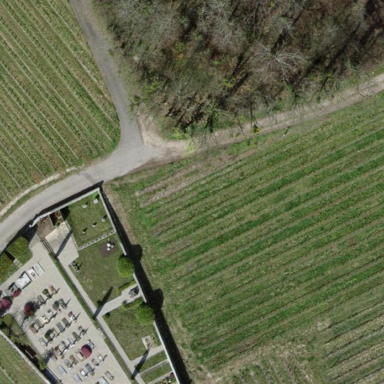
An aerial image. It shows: Cemetery.